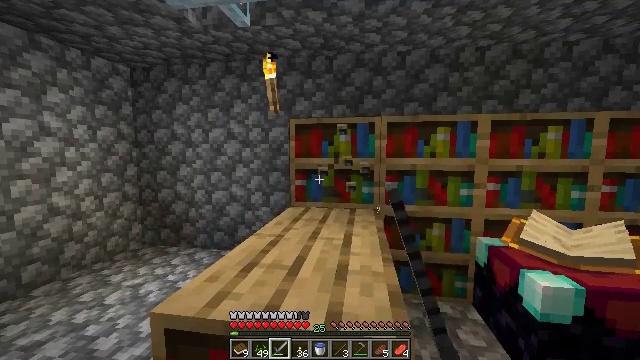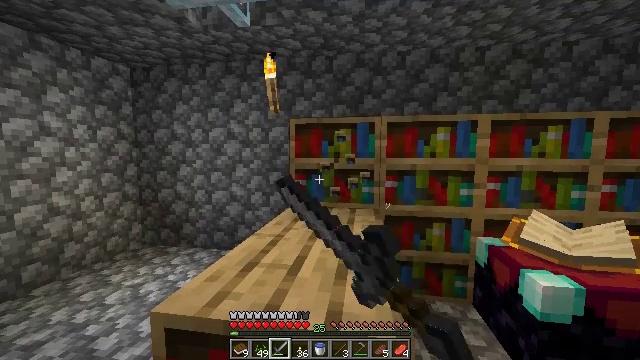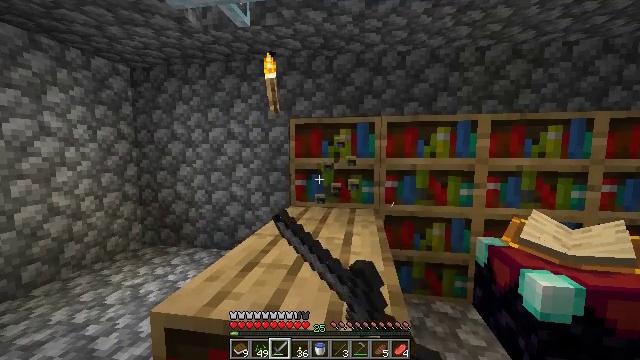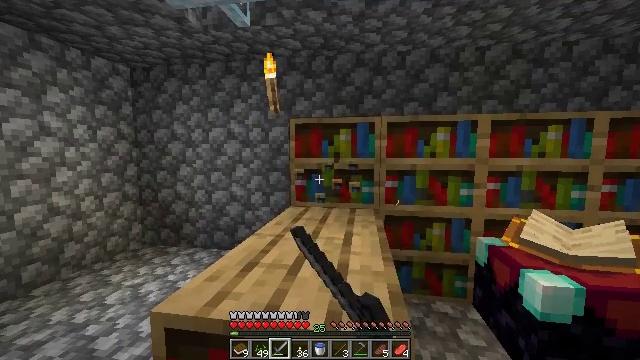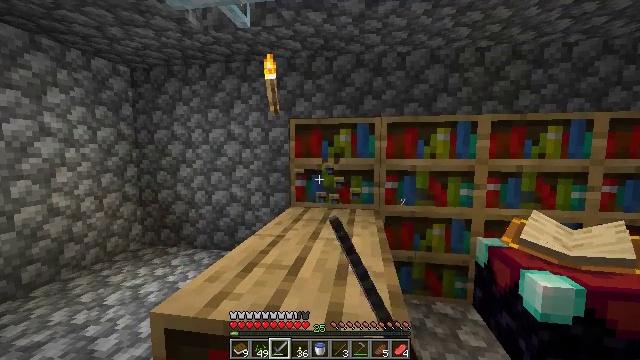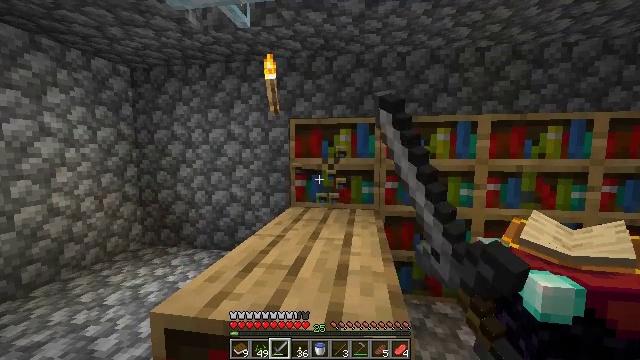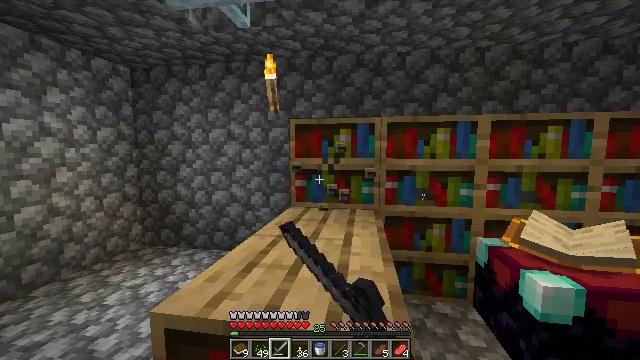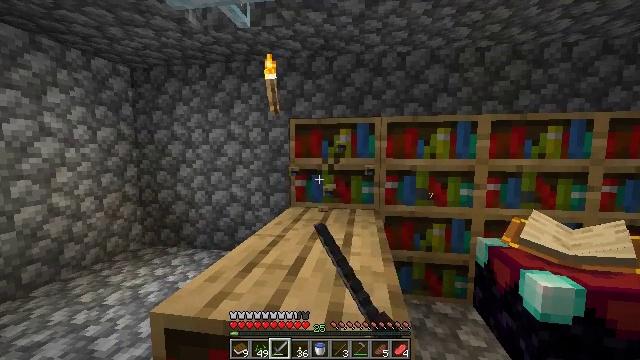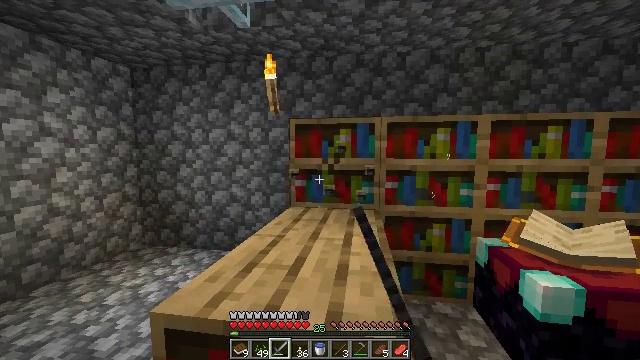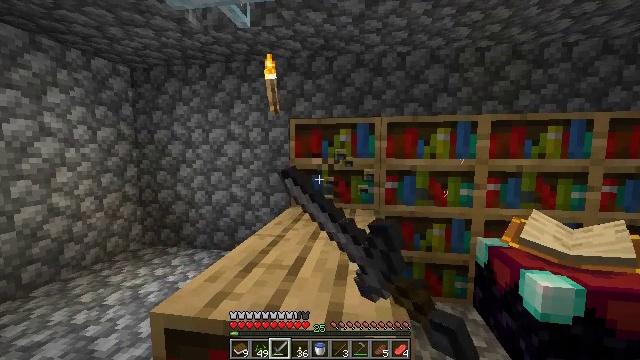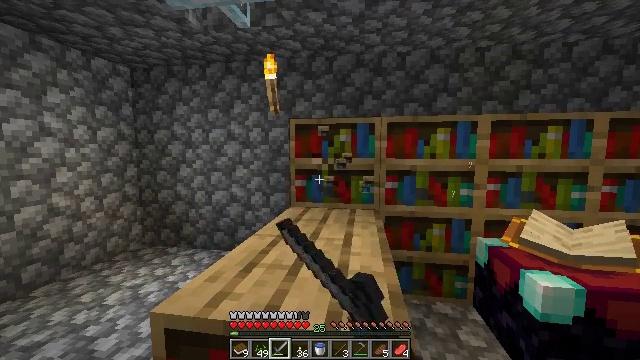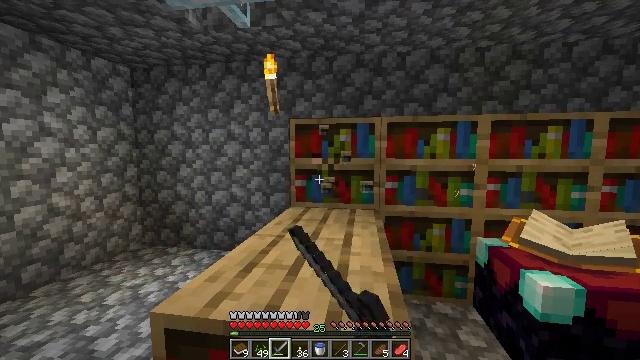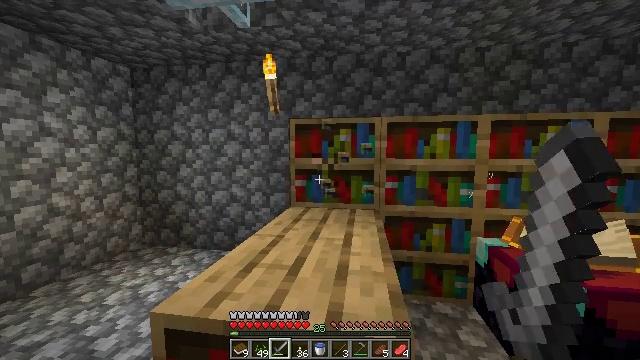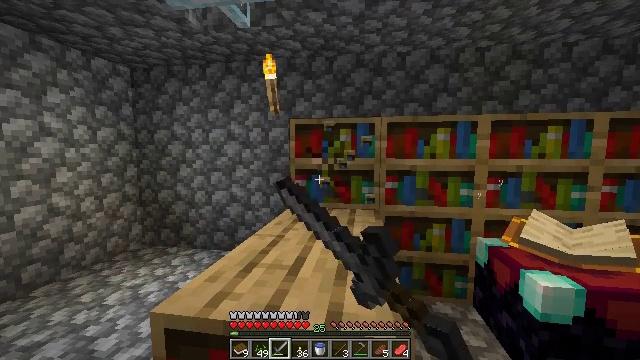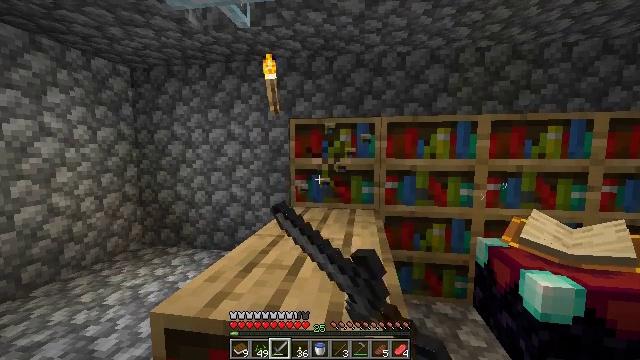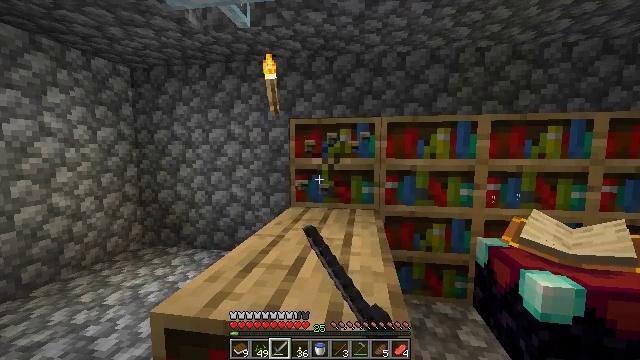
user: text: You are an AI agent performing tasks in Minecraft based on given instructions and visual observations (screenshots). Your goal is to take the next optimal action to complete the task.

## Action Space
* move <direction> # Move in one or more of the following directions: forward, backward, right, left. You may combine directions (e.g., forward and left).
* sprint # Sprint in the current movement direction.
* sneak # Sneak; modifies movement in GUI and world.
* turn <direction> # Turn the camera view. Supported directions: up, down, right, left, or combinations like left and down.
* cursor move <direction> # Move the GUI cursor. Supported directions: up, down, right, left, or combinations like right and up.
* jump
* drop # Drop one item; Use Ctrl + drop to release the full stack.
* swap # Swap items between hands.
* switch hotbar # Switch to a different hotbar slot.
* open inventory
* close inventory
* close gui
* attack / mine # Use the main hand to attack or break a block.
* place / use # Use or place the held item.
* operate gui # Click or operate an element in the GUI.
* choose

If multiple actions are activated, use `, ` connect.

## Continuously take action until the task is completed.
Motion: motion action
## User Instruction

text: Collect books by breaking the bookshelf.
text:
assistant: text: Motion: attack / mine
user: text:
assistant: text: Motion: attack / mine
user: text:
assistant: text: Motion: attack / mine
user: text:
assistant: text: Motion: attack / mine
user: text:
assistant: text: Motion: attack / mine
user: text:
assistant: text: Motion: attack / mine
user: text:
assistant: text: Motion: attack / mine
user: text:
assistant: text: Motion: attack / mine
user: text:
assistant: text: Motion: attack / mine
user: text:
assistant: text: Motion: attack / mine
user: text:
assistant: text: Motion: attack / mine
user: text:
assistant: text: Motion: attack / mine
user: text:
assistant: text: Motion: attack / mine
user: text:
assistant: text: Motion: attack / mine
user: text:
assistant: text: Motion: attack / mine
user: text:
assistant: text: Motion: attack / mine
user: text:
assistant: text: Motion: attack / mine
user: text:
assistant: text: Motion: attack / mine
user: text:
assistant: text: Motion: attack / mine
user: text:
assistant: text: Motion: attack / mine
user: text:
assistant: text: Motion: attack / mine
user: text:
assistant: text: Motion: attack / mine
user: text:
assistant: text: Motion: attack / mine
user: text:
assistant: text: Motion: attack / mine
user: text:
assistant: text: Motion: attack / mine
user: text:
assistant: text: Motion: attack / mine
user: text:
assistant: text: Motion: attack / mine
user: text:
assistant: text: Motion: attack / mine
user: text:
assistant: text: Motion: attack / mine
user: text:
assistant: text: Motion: attack / mine